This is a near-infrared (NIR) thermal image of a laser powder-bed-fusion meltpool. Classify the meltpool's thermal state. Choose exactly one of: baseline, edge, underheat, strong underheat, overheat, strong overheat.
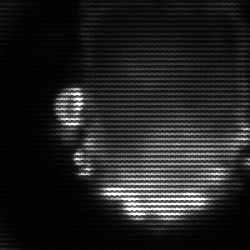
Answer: baseline